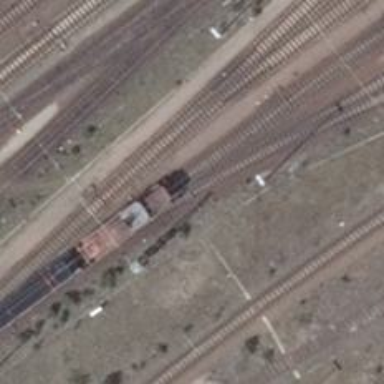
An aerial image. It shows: Railway switch.